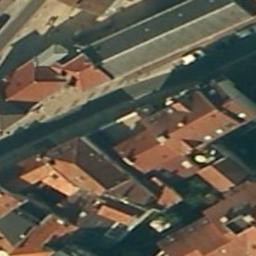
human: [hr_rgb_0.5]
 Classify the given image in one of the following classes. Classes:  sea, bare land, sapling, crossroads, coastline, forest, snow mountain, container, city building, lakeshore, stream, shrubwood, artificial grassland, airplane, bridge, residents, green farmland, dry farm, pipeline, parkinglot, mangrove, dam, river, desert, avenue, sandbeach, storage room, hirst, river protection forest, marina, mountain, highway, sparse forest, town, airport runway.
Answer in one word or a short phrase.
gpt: city building